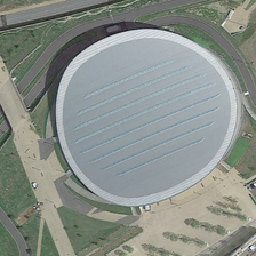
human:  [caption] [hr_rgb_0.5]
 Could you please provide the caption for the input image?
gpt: Oval buildings with glass stripes on the roof are lying on the corners of several small roads, dotted with lawns and trees.

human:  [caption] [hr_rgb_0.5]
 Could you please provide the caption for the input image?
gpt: this is a well designed round center which has a grey roof with several blue stripes on it .

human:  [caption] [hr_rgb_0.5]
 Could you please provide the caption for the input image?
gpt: the circle with some streaks is next to the wandering freeway .

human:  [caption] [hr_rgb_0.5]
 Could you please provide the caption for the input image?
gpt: Oval buildings with glass stripes on the roof are located at the corners of several paths decorated with lawns and trees.

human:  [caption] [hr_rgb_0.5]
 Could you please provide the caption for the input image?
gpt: an almost circle center building is near several roads and some green plants .